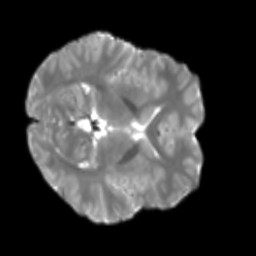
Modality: T2w
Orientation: axial
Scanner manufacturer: siemens
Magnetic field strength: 3 T
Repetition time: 4 s
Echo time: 0.0594 s